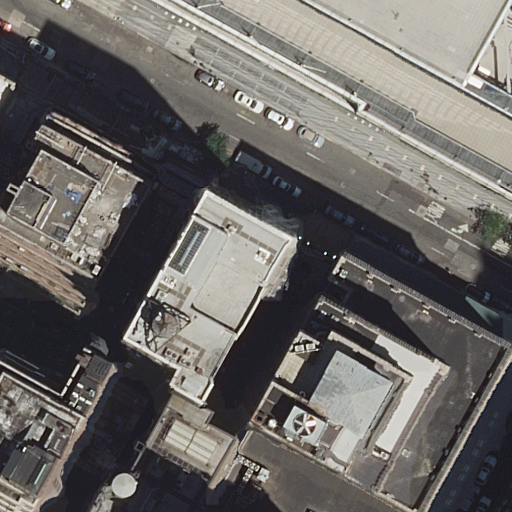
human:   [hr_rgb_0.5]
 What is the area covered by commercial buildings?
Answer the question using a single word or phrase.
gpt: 0m2

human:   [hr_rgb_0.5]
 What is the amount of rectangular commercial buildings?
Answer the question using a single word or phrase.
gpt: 0

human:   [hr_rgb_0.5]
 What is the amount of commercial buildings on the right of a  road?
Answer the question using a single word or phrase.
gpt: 0

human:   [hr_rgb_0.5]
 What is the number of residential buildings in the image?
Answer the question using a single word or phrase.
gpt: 13

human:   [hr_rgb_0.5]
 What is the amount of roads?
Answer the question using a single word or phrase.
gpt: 2

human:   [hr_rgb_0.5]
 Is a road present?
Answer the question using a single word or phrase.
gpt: yes

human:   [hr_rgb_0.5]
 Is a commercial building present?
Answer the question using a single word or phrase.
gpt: no

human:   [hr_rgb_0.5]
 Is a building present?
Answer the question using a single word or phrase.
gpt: yes

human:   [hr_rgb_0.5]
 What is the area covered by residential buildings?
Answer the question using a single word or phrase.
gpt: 4817m2

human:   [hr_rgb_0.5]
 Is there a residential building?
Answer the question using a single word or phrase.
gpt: yes

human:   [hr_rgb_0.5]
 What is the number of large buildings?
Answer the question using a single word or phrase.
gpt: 3

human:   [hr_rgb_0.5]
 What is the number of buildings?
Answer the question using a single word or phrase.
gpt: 13

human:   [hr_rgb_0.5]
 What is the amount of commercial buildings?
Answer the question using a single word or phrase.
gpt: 0

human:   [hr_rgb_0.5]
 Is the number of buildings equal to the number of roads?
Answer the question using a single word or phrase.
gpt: no

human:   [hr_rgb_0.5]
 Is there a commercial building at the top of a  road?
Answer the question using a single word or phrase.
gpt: no

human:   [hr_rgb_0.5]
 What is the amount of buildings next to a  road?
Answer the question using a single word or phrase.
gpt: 13

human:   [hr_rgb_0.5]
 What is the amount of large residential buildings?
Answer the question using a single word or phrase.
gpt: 3

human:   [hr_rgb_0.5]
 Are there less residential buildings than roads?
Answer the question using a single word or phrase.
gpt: no

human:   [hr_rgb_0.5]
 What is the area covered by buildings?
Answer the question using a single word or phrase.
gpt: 4817m2

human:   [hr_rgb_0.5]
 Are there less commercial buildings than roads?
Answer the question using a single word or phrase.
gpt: yes

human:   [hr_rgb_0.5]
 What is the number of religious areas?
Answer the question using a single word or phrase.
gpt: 0

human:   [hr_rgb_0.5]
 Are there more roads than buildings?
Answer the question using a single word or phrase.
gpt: no

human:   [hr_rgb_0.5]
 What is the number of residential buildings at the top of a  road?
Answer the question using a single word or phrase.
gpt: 8

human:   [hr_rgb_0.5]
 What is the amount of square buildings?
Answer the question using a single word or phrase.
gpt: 0

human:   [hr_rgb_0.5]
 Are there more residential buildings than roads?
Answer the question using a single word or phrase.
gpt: yes

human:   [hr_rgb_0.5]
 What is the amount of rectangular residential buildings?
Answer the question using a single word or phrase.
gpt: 11

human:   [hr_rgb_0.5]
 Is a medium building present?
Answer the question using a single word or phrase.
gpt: yes

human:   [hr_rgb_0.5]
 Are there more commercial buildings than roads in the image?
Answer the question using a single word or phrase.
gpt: no

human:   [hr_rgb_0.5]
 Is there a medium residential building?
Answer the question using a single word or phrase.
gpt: yes

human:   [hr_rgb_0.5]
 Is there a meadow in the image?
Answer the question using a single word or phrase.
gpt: no

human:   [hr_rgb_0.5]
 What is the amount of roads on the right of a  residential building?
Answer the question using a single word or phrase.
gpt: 2

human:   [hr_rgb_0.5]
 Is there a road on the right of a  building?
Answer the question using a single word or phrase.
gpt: yes

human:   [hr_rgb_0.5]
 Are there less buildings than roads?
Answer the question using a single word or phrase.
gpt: no

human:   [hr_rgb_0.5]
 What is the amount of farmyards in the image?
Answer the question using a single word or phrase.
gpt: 0

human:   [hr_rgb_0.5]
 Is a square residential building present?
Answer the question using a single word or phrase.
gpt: no

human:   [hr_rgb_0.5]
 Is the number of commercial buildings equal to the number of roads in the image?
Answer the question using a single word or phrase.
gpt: no

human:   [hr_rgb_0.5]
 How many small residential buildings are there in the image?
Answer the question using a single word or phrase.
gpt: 4

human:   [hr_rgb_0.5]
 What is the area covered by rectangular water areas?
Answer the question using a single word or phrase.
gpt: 0m2

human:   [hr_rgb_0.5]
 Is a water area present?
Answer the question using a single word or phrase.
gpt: no

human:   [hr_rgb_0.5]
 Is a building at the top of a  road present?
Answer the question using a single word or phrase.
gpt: yes

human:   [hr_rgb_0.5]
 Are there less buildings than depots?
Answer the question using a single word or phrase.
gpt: no

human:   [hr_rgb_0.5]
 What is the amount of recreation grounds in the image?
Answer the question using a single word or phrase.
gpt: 0

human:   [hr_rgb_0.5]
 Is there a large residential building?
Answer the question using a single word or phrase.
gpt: yes

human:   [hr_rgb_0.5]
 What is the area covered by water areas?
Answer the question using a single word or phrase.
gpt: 0m2

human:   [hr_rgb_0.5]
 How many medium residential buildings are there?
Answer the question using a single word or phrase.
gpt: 6

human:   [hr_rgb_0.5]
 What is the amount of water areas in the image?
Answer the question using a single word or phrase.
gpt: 0

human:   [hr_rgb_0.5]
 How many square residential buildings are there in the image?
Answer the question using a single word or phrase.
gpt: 0

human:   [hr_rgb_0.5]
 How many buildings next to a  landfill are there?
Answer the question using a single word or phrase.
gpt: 0

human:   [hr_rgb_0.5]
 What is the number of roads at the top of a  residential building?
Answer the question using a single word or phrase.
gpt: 2

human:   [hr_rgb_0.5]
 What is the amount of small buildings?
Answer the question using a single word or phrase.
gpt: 4

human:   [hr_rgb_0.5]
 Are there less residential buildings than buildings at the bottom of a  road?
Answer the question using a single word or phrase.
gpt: no

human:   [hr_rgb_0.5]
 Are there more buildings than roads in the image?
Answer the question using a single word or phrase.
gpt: yes

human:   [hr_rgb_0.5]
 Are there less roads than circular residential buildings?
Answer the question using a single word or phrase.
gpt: no

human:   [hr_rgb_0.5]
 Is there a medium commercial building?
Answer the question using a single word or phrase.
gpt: no

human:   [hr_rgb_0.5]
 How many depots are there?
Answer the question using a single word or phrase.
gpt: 0

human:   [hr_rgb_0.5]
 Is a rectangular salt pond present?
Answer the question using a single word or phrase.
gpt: no

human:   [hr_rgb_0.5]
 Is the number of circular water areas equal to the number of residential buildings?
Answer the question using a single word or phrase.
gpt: no

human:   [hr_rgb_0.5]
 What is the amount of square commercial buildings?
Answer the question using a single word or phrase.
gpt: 0

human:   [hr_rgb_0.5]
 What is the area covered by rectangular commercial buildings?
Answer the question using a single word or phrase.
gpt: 0m2

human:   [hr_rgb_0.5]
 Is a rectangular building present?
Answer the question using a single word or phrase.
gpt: yes

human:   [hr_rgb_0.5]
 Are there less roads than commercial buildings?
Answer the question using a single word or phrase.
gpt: no

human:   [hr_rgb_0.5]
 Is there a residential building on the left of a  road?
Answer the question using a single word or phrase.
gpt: yes

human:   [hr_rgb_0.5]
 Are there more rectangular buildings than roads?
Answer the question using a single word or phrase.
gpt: yes

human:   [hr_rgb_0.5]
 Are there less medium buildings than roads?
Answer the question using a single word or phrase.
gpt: no